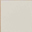
Piece: xx